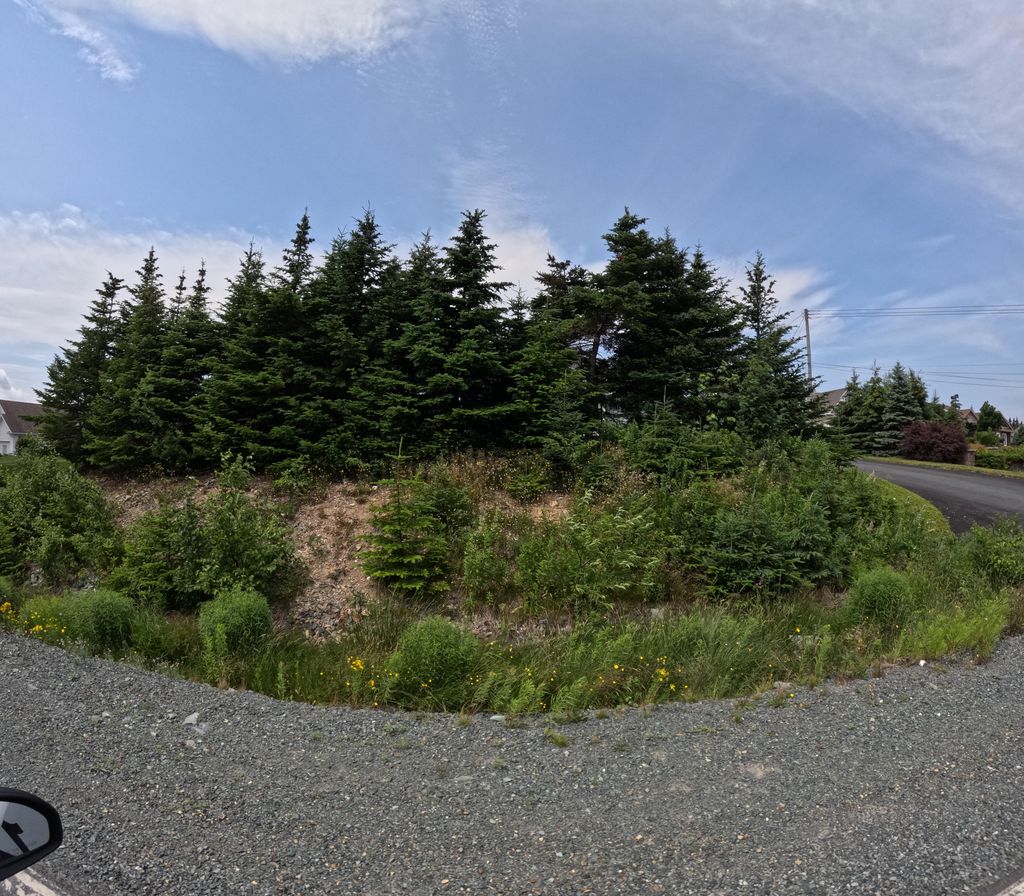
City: st_johns